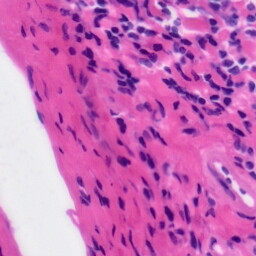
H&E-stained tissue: Tonsil